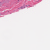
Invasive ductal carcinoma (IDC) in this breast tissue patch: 0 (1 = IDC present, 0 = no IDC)